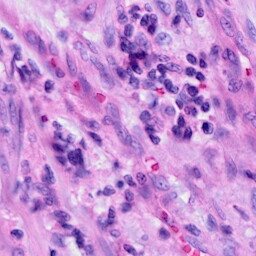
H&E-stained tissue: Cervix